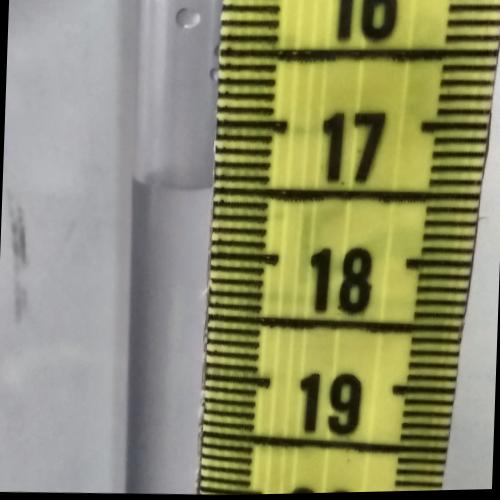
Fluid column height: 17.5 cm